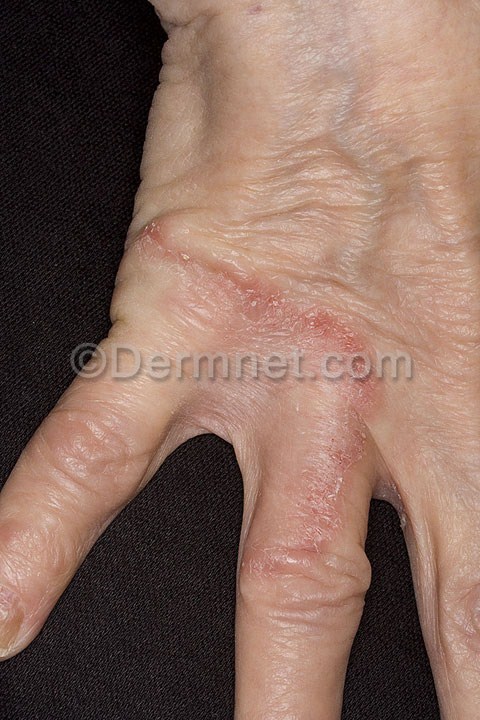
Disease: Tinea Ringworm Candidiasis and other Fungal Infections